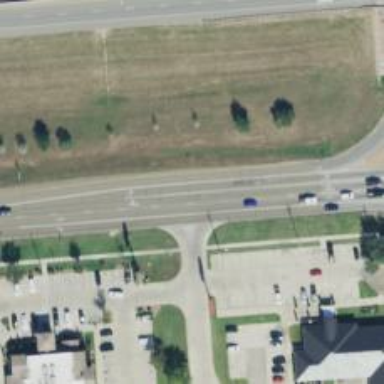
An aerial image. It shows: Secondary road with frontage road.